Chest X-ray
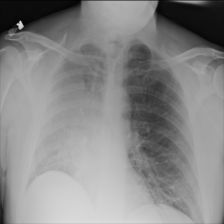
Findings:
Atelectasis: negative
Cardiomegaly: negative
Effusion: negative
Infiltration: negative
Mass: negative
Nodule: negative
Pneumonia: negative
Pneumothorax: negative
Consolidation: negative
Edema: negative
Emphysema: negative
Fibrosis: negative
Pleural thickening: negative
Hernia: negative